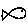
Label: fish